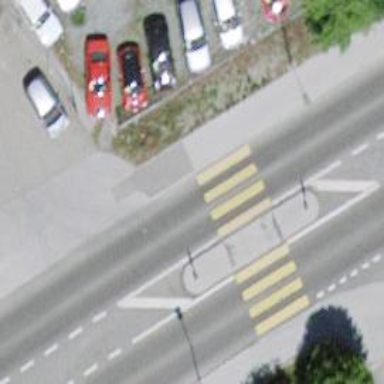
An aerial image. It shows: Zebra crossing on the road.